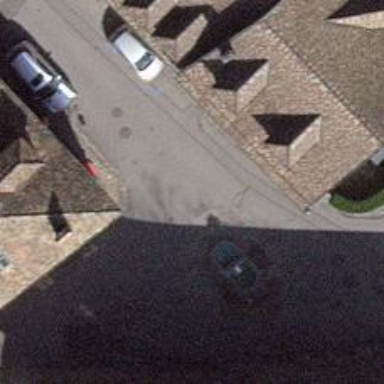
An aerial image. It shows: Residential road with asphalt surface and no sidewalk.